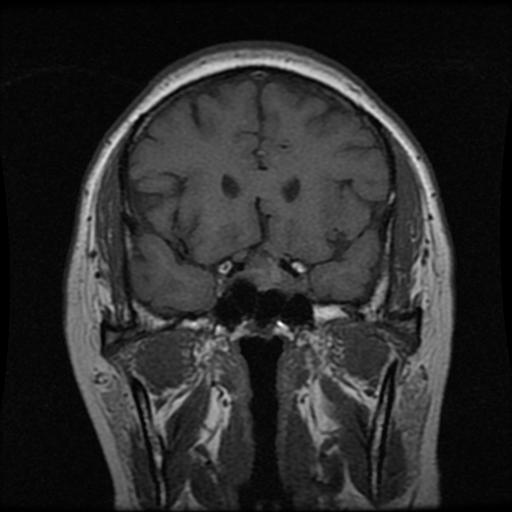
Label: pituitary